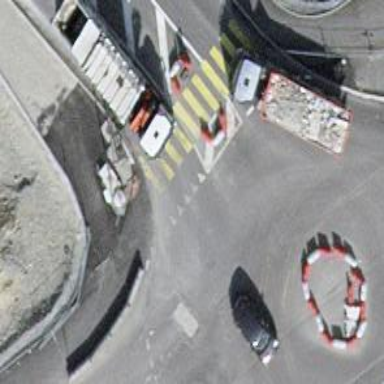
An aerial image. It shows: Crossing with traffic signals.